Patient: sex M, age 69
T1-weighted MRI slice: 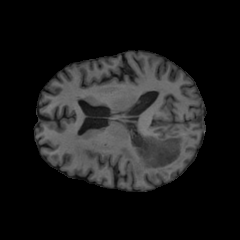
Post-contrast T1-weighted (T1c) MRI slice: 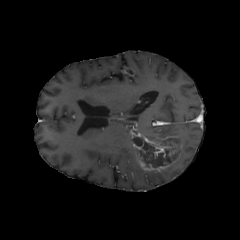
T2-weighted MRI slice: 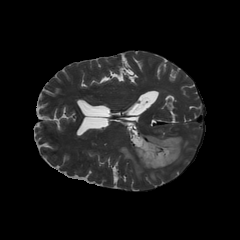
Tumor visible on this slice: yes
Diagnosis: Glioblastoma, IDH-wildtype
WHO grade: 4